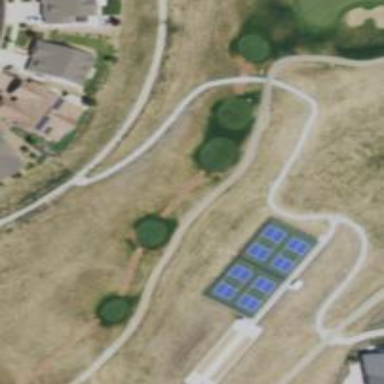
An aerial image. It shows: Footway that doubles as golf path.